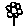
Label: flower